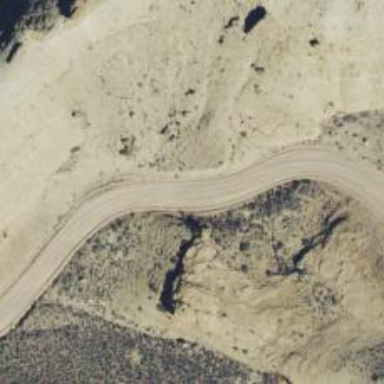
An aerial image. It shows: Unclassified road with service access.